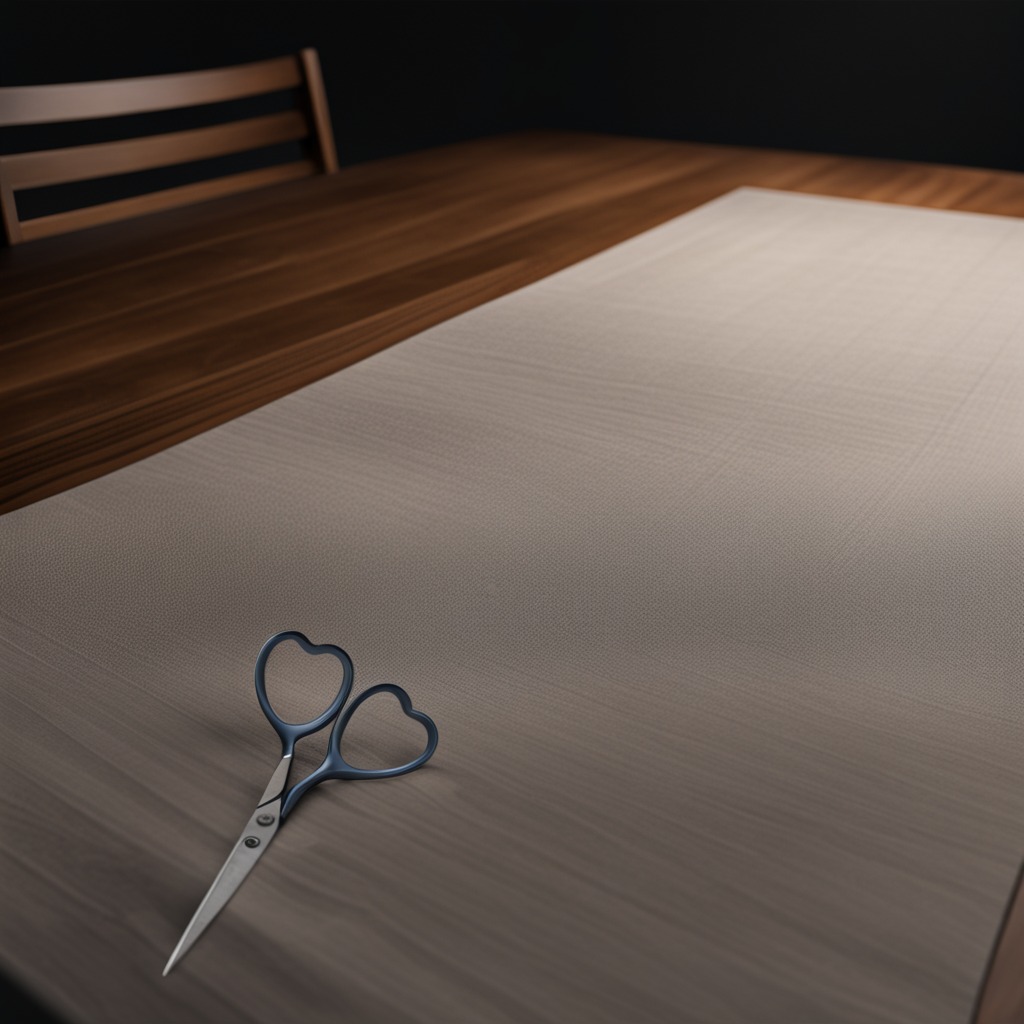
A scissor lies on a wooden table.